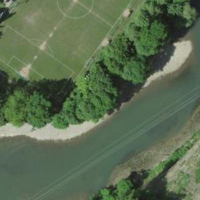
EUNIS habitat code: 53
Species observed at this site:
Chelidonium majus